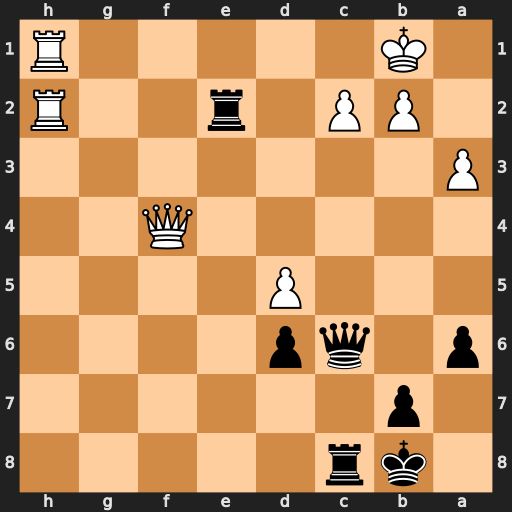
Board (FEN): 1kr5/1p6/p1qp4/3P4/5Q2/P7/1PP1r2R/1K5R
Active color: b
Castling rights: -
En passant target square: -
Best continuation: Qxc2+ Ka1 Qxb2#